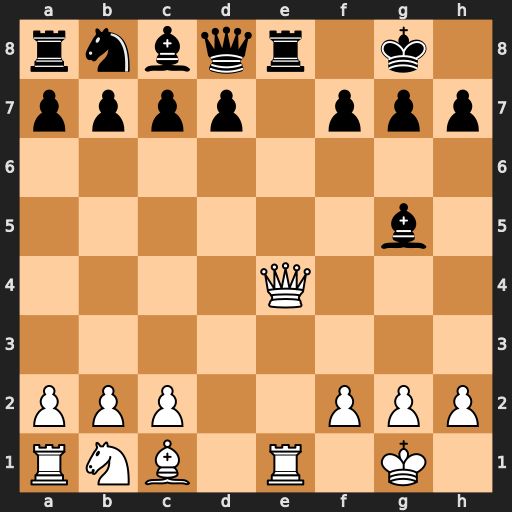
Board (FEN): rnbqr1k1/pppp1ppp/8/6b1/4Q3/8/PPP2PPP/RNB1R1K1
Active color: w
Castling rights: -
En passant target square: -
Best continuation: Qxe8+ Qxe8 Rxe8#